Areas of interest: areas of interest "Zoo"
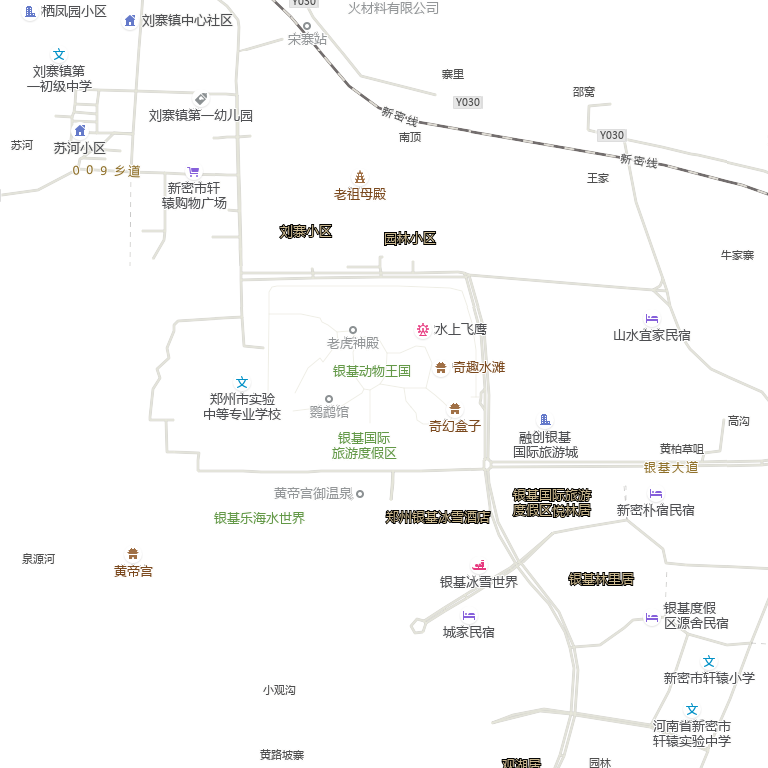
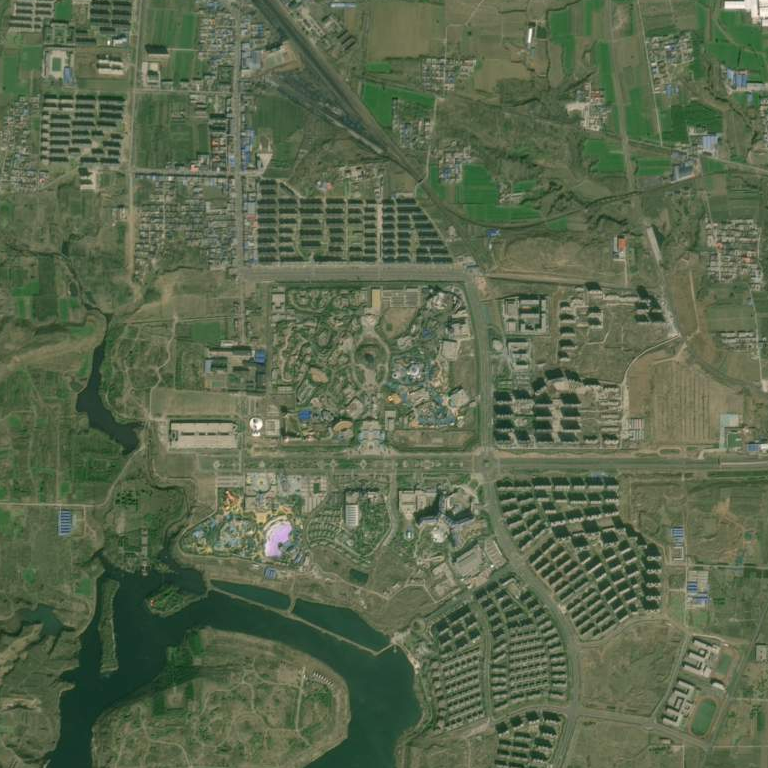